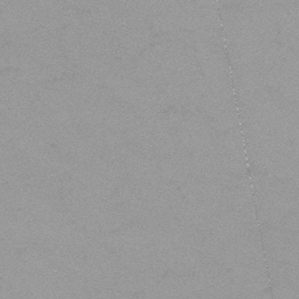
Label: frost